Question: I'm a Math and CS student interning for a financial services company and I have to develop a database for storing data from past segment income statements and generating new reports from new data once it is imported into the database. I've only done programming in Java and C++ so this is my first time dealing with databases and I have no real world application experience. I've been reading tons of books and articles on the subject so I understand the basics.
- I have quarterly segment reports in excel going back from the present
until Jan 2010 (13 quarters)- There are 2 different segments that categorize all the activity of
the company. I'm just going to call them Segment1 and Segment2 for now.- Both segments have multiple divisions operating in different
countries (e.g. U.S. Division, Europe Division, etc). Segment1 has 6
and Segment2 has 12.- Each division services multiple industries (Construction, Energy,
etc.) that depend on what segment they operate under . All divisions
under Segment1 service 16 industries and all divisions under Segment2
service 10 industries.- There are 13 pieces of data that are tracked for each industry that are a mix of revenues and expenses.
I've come up with a design schema but I'm not very confident in it and would appreciate some advice. I just sketched it out and then recreated it in draw io. I'm new to this so I don't know if there are any programs that help with this process. Red = Primary Key. Blue = Foreign Key. I abbreviated the names of the data being tracked in this picture because they are long and I didn't feel like typing them out.

So once a design is set I want to focus on finding to way to import the current data from Excel to Access (My manager recommended Access because it's the only program he knows of but if something else is better, he's open to it). Right now, all the segment data are in excel spreadsheets in the same format separated by division and in folders that are grouped by quarter. The columns are the various industries and the rows are the data being tracked. There is a lot extraneous info in the spreadsheets that I would like to be able to get rid of when I import data. Is there a way to automate this using VBA or some other language or would I most likely be stuck copying and pasting?
Finally, the end goal of this database is to look for trends in data over time. Some examples of queries are:
- -
This is my only project for the summer and I really want to do a good job on it. Any suggestions any step in the process are greatly appreciated.
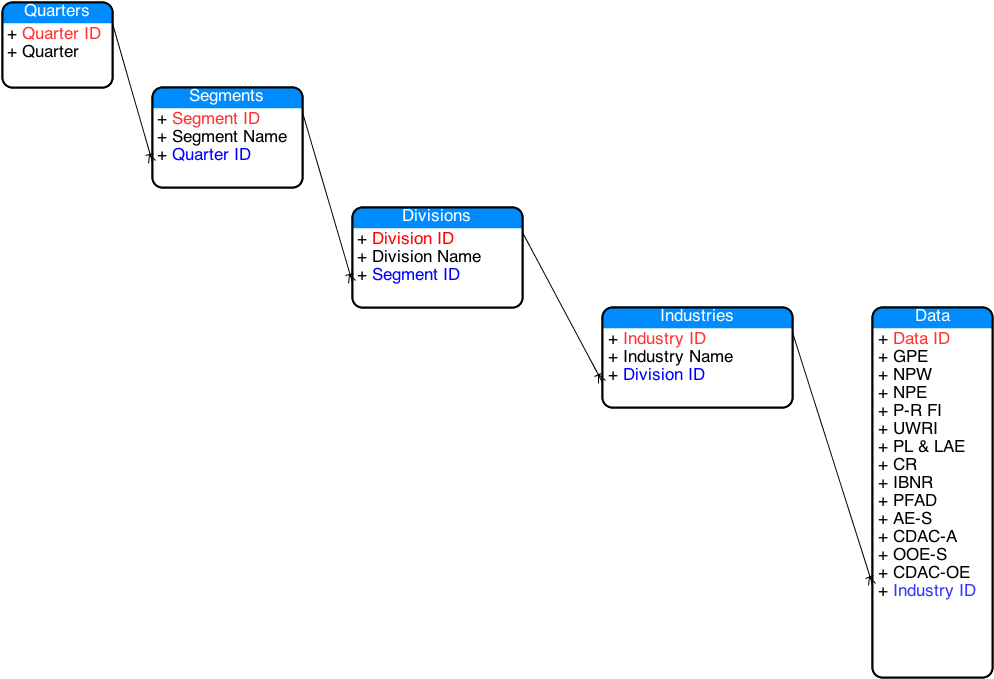
Answer: A database that eases analysis is called a <URL>.
It has a simpler and more denormalized schema than an operational database.
You can also perform a particular set of analysis operations on it, such as pivoting, slicing, dicing, drill-down, called <URL>.
Ask your boss to buy you <URL>. It is highly rated on Amazon.
Consider <URL> pivot tables
To ease loading of the warehouse, consider an ETL tool such as <URL>.